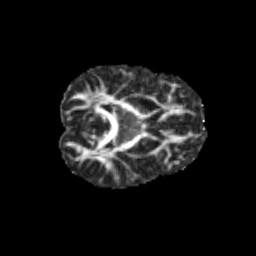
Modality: FA
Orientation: axial
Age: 12
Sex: male
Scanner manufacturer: siemens
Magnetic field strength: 3 T
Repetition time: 3.8 s
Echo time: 0.07 s